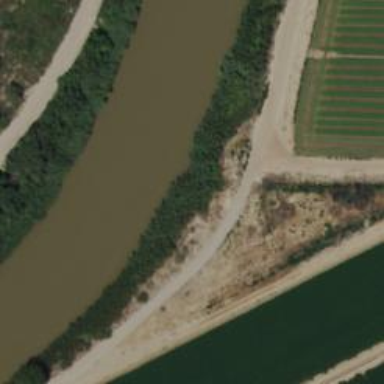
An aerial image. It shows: Canal used for irrigation.